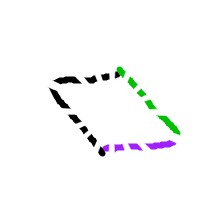
Shape: parallelogram